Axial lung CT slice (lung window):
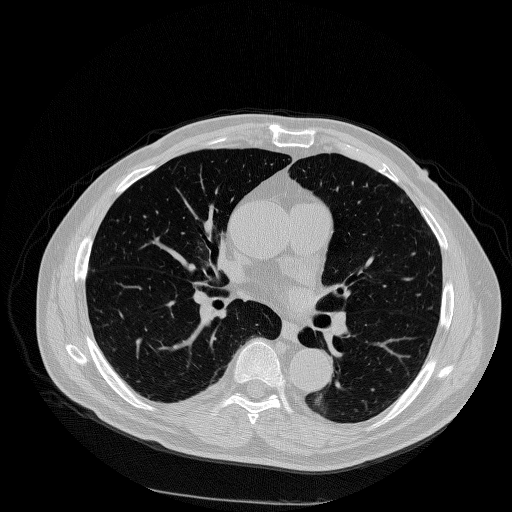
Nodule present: no